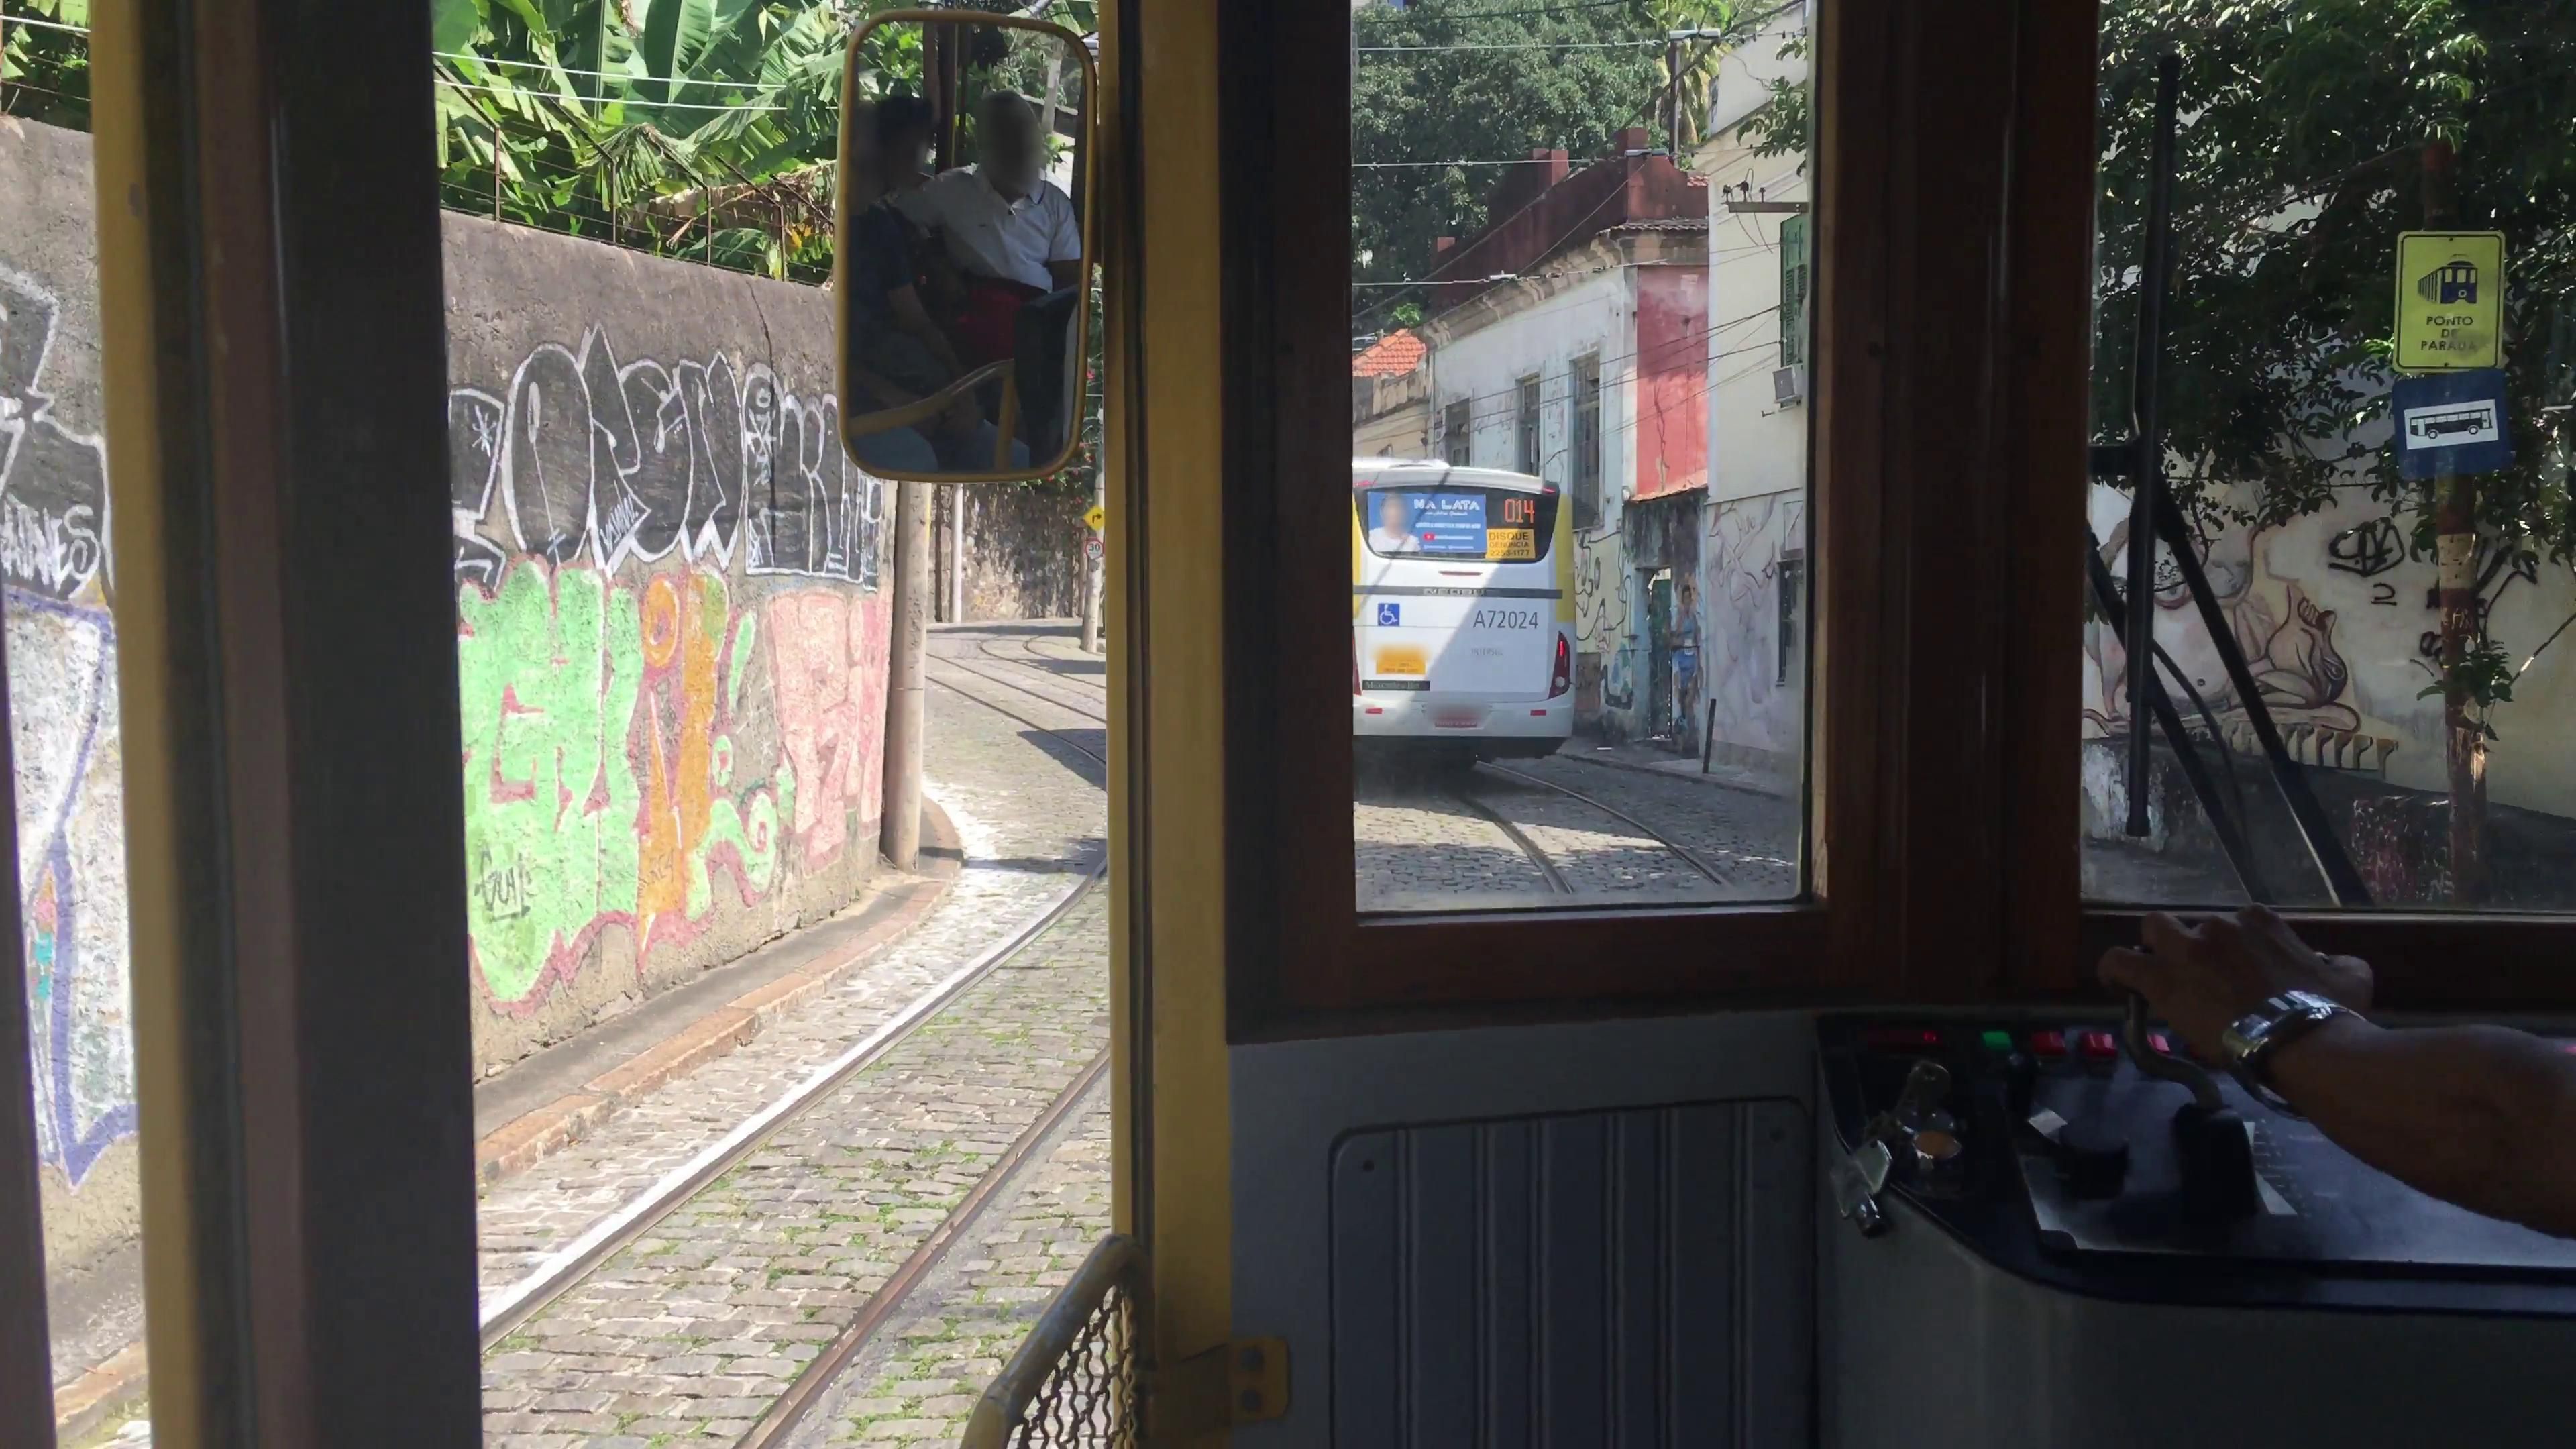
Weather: clear
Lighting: day
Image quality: good
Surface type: walking surface
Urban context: urban centre
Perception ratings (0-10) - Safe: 1.91, Lively: 2.91, Beautiful: 5.83, Boring: 7.28, Depressing: 7.06, Wealthy: 2.74